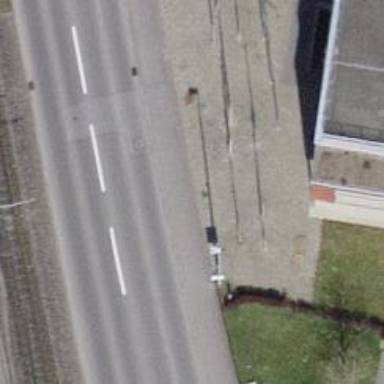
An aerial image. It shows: Sidewalk.